Question: I'm fairly experienced with Oracle analytic functions but this one has stumped me. I'll kick myself if there's an obvious solution :)
I have a table, JOURNAL, which records Inserts, Updates and Deletes on another table.
The table that it's a journal for is BOND_PAYMENTS, which represents links between PAYMENTS and BONDS; it stores the amount of money (AMOUNT) that was allocated to a particular bond (identified by BOND_NUMBER) from a particular payment (identified by PAYMENT_ID). In addition, it records what aspect of the bond it was allocated to (BOP_DOMAIN) which might be 'BON', 'PET', or some other code. The BOND_PAYMENTS table has a surrogate key (BOP_ID).
Therefore, my journal table will typically have 1 or more records for each BOP_ID - firstly, an INSert, followed perhaps by some UPDates, followed perhaps by a DELete.
Here is the JOURNAL table:
'''
CREATE TABLE JOURNAL
( JN_DATE_TIME DATE NOT NULL,
JN_OPERATION VARCHAR2(3) NOT NULL,
BOP_ID NUMBER(9) NOT NULL,
PAYMENT_ID NUMBER(9) NOT NULL,
BOND_NUMBER VARCHAR2(20) NOT NULL,
BOP_DOMAIN VARCHAR2(10) NOT NULL,
AMOUNT NUMBER(14,2) NOT NULL
);
'''
Here is some sample data:
'''
INSERT INTO JOURNAL VALUES (TO_DATE('01/01/2010','DD/MM/YYYY'),'INS',<PHONE>,<PHONE>,'9995/10','BON',1800);
INSERT INTO JOURNAL VALUES (TO_DATE('03/01/2010','DD/MM/YYYY'),'INS',<PHONE>,<PHONE>,'9998/10','BON',1700);
INSERT INTO JOURNAL VALUES (TO_DATE('04/01/2010','DD/MM/YYYY'),'INS',<PHONE>,<PHONE>,'9999/10','BON',1800);
INSERT INTO JOURNAL VALUES (TO_DATE('05/01/2010','DD/MM/YYYY'),'INS',<PHONE>,<PHONE>,'10003/10','BON',1600);
INSERT INTO JOURNAL VALUES (TO_DATE('08/01/2010','DD/MM/YYYY'),'INS',<PHONE>,<PHONE>,'9998/10','BON',100);
INSERT INTO JOURNAL VALUES (TO_DATE('09/01/2010','DD/MM/YYYY'),'UPD',<PHONE>,<PHONE>,'9998/10','PET',100);
INSERT INTO JOURNAL VALUES (TO_DATE('01/01/2010','DD/MM/YYYY'),'INS',<PHONE>,<PHONE>,'8995/10','BON',1800);
INSERT INTO JOURNAL VALUES (TO_DATE('02/01/2010','DD/MM/YYYY'),'INS',<PHONE>,<PHONE>,'8998/10','BON',1700);
INSERT INTO JOURNAL VALUES (TO_DATE('03/01/2010','DD/MM/YYYY'),'INS',<PHONE>,<PHONE>,'8999/10','BON',1800);
INSERT INTO JOURNAL VALUES (TO_DATE('04/01/2010','DD/MM/YYYY'),'INS',<PHONE>,<PHONE>,'8998/10','BON',100);
INSERT INTO JOURNAL VALUES (TO_DATE('05/01/2010','DD/MM/YYYY'),'UPD',<PHONE>,<PHONE>,'8998/10','BON',1500);
INSERT INTO JOURNAL VALUES (TO_DATE('06/01/2010','DD/MM/YYYY'),'INS',<PHONE>,<PHONE>,'9003/10','BON',1600);
INSERT INTO JOURNAL VALUES (TO_DATE('07/01/2010','DD/MM/YYYY'),'UPD',<PHONE>,<PHONE>,'8998/10','PET',200);
'''
Now, I need to extract a full set of data from this journal table but in a slightly different format. The main requirement is that we don't want the journal table to record BOP_DOMAIN anymore - it's just not required.
I need to generate a history of the total amount for each BOND_PAYMENT record. I cannot use the BOND_PAYMENT table itself because it only shows the status of each record. I need to mine this info from the journal.
I can't just take a 'SUM(amount) over(partition by payment_id, bond_number)' because an individual BOP_ID might be updated several times; so at any one moment in time only the latest amount recorded for that BOP_ID should be used.
Given the above sample data, here is an illustration what I'd expect to produce:
'''
SELECT jn_date_time,
jn_operation,
bop_id,
payment_id,
bond_number,
bop_domain,
amount,
? as running_total
FROM JOURNAL
ORDER BY jn_date_time;
'''

Here I've reproduced on the left the sample data, for two sample payments. On the right I've got "Running Total", which is the expected output. Next to it (in red) is the logic how it calculated the running total for each row.
The "Running Total" is a snapshot, at the point in time of the journal entry, of the total amount for that combination of PAYMENT_ID and BOND_NUMBER. Remember, a particular BOP_ID might be updated several times; the total amount must consider only the most recent record for that BOP_ID.
Any solution that works will be acceptable, but I suspect an analytic function (or combination of analytic functions) will be the best way to solve this.
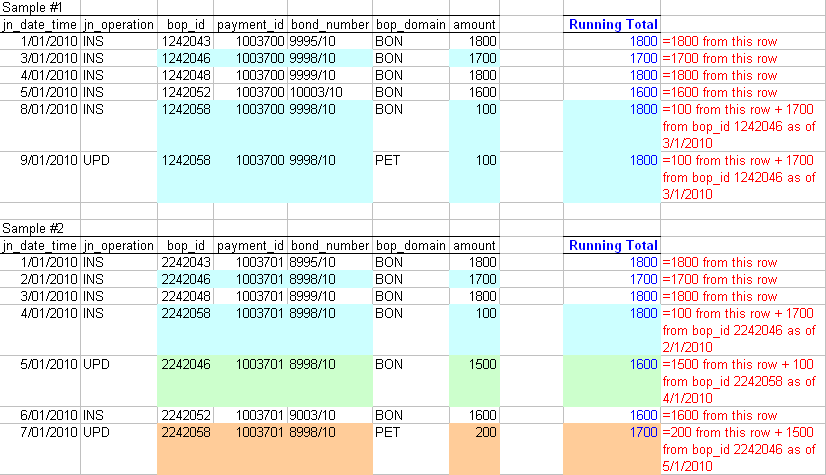
Answer: Try this
'''
WITH inner AS
(SELECT jn_date_time,
jn_operation,
bop_id,
payment_id,
bond_number,
bop_domain,
amount,
amount - coalesce(lag(amount) over (partition by bop_id order by jn_date_time), 0)
as delta_bop_amount
FROM JOURNAL)
SELECT inner.*,
sum(delta_bop_amount)
over (partition by payment_id, bond_number order by jn_date_time) as running_total
FROM inner
ORDER BY bond_number, payment_id
'''
This will return the same answer for your examples.
You need two passes - the analytic function in the inner query figures out how much each record changes the total for each BOP_ID. An INS is a straight addition, an UPD has to subtract the most recent value and add the new one.
The second pass then does a running total by bond/payment.
I'm assuming that you wanted to treat the bond/payment as a natural key for the running sum, and that there may be multiple BOP_ID's for any bond/payment combination.